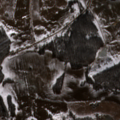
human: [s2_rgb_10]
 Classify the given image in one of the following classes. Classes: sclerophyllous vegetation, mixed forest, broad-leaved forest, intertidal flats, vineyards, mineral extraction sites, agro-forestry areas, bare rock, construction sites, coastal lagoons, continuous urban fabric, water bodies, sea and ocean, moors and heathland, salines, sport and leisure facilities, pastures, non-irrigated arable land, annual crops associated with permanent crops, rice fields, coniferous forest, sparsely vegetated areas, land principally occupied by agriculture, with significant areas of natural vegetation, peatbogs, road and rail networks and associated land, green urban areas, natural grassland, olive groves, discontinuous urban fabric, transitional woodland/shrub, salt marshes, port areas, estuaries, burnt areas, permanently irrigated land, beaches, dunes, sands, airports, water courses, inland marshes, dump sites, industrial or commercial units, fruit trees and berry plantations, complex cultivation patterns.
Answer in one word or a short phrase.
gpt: non-irrigated arable land, pastures, land principally occupied by agriculture, with significant areas of natural vegetation, broad-leaved forest